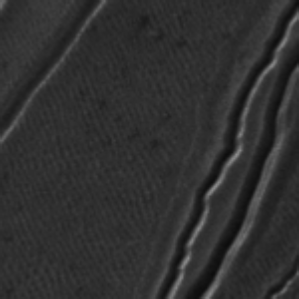
Label: frost